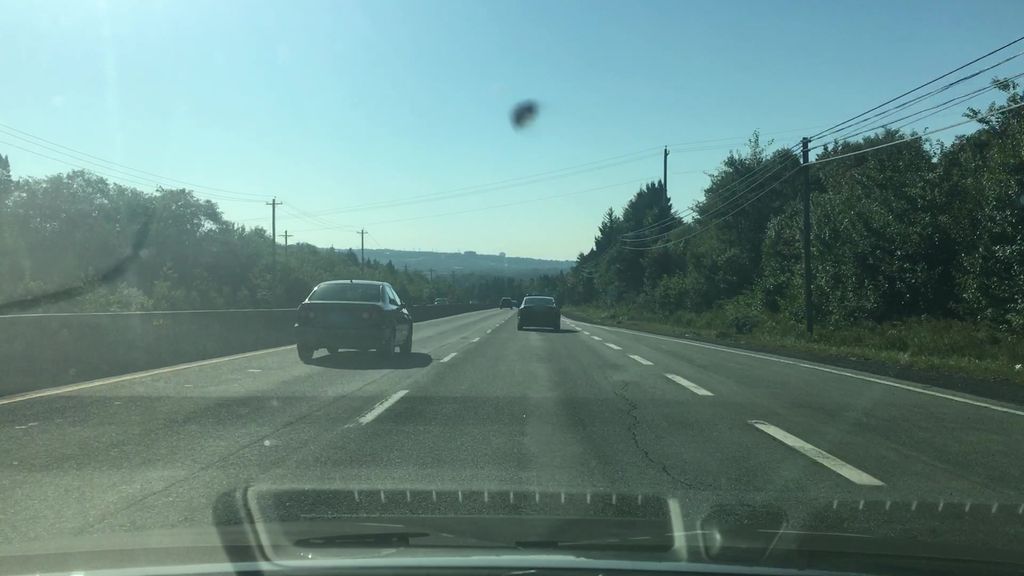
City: halifax